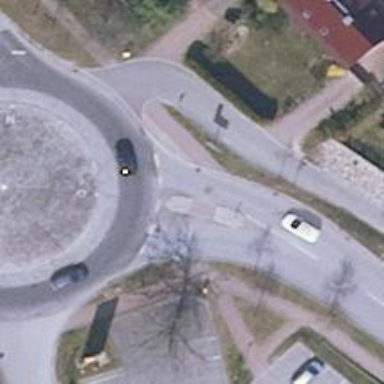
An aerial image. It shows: Footway crossing with island.